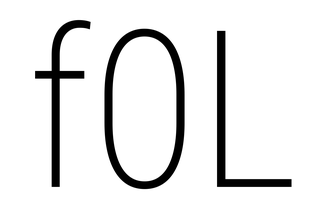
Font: Roboto_Condensed_ExtraLight